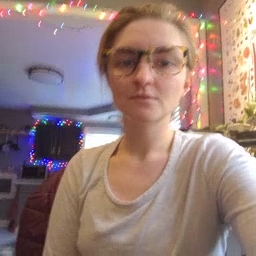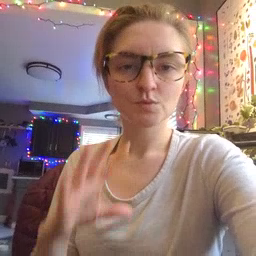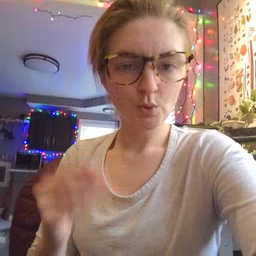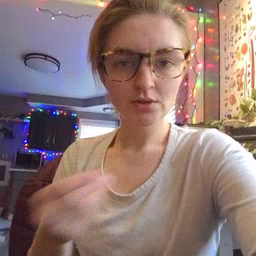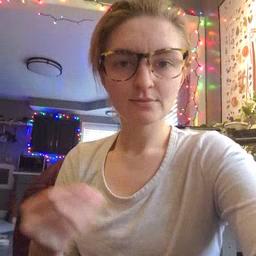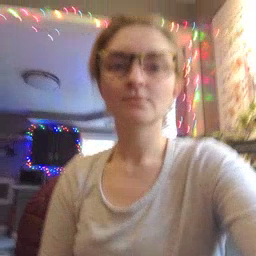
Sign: story